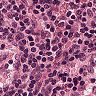
Metastatic tissue present: no